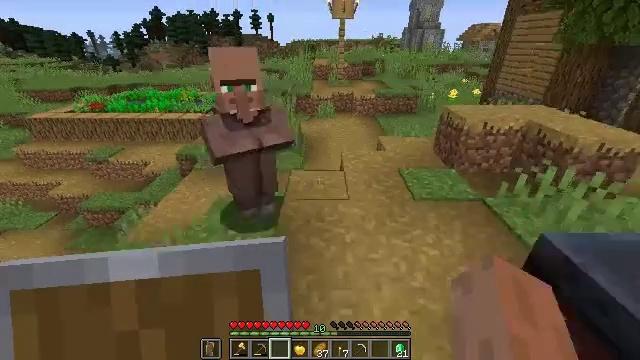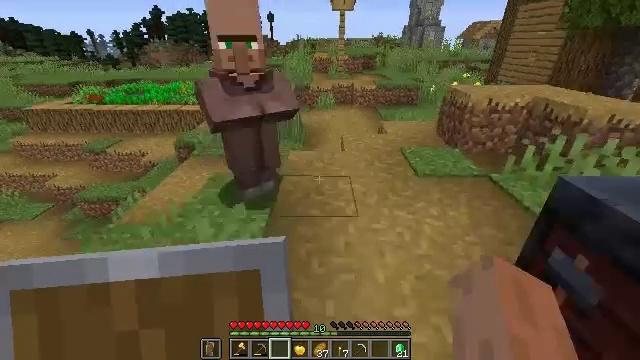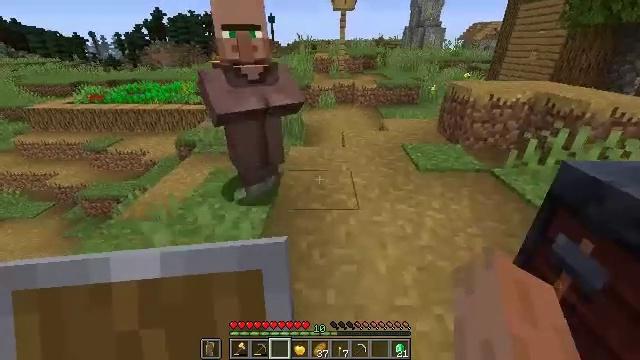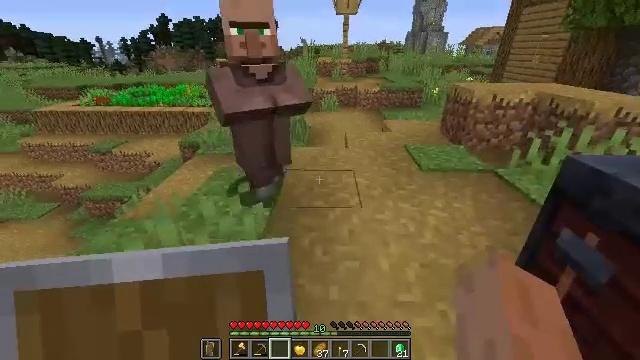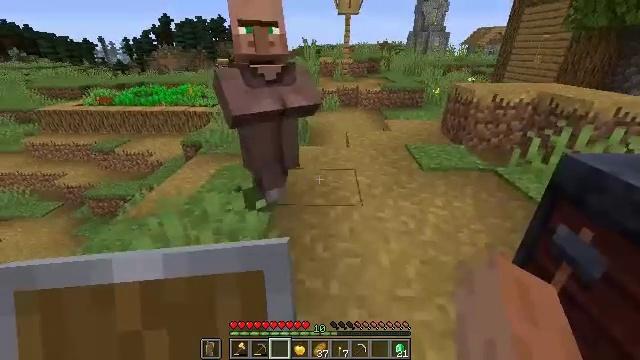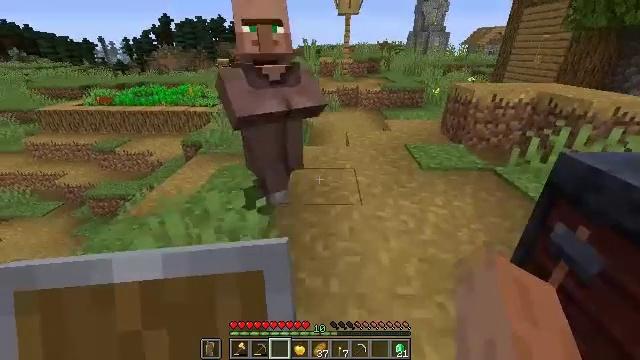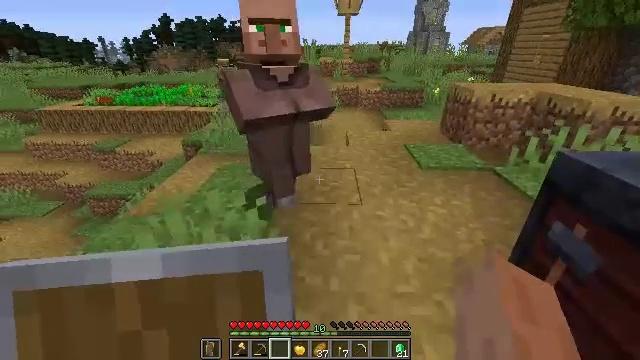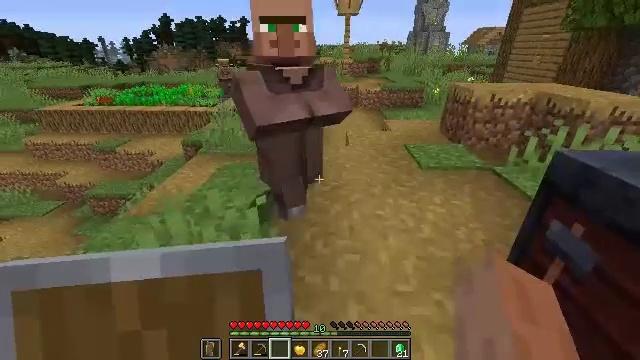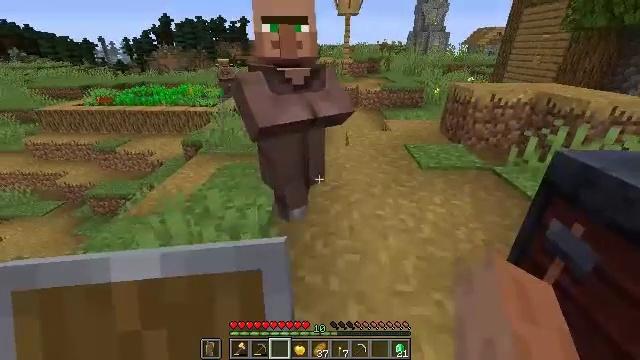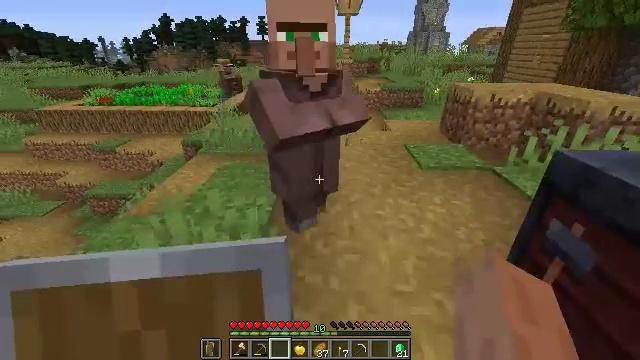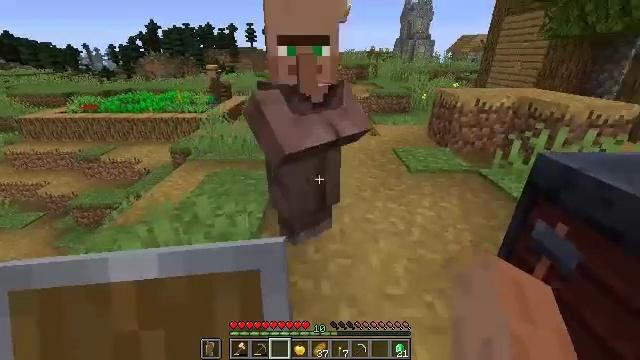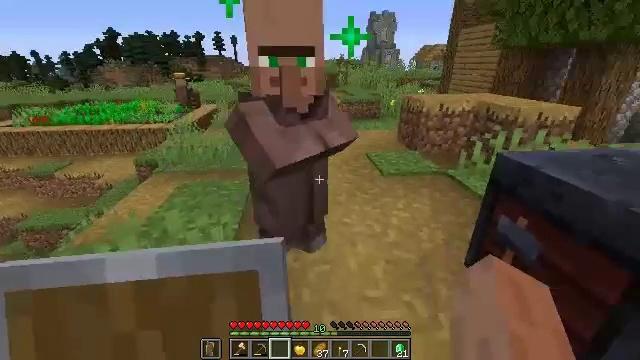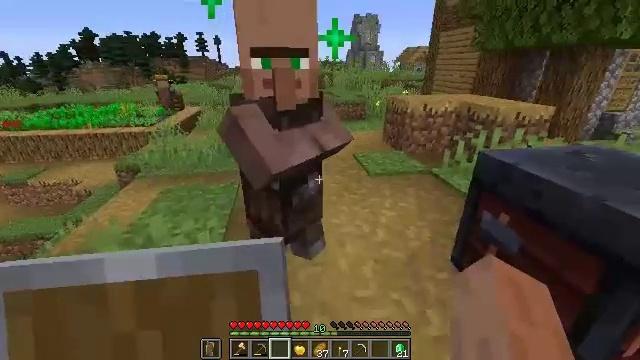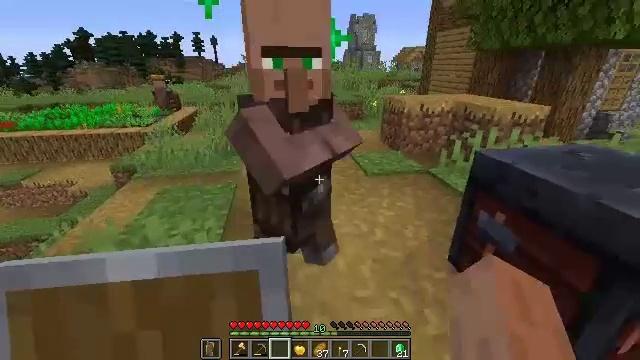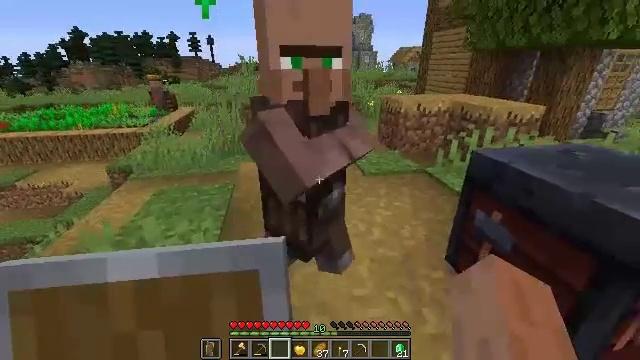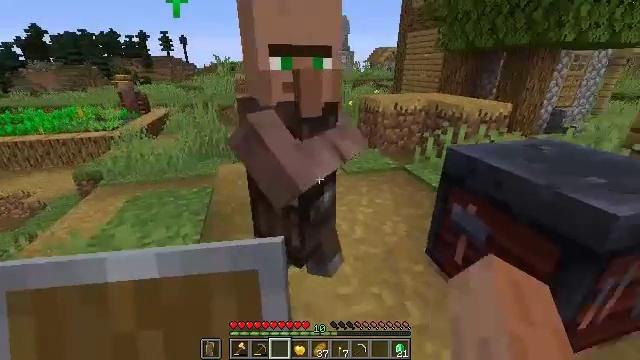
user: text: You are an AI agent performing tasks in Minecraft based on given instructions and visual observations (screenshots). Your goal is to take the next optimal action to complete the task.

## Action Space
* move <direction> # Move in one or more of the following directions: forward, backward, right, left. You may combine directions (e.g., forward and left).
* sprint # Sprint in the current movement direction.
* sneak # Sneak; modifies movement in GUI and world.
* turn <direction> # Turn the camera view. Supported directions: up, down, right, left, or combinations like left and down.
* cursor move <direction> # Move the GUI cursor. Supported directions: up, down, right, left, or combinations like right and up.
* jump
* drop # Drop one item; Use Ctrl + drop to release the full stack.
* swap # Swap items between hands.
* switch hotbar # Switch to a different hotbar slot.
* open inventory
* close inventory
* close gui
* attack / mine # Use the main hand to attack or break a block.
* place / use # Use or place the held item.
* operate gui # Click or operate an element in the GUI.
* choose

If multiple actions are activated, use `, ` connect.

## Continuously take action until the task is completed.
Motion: motion action
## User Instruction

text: Attack the smithing table to collect it.
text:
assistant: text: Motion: no_op
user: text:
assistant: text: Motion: no_op
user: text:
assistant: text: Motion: no_op
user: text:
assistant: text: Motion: no_op
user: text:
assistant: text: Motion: no_op
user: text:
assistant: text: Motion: no_op
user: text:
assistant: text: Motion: no_op
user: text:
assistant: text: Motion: no_op
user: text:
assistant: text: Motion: no_op
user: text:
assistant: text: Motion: turn right and up
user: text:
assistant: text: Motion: turn right and up
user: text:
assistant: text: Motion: turn right
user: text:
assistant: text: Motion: no_op
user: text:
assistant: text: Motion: no_op
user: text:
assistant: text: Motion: turn right
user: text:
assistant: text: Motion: turn right
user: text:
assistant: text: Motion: turn right
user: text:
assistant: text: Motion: turn right
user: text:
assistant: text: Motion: turn right
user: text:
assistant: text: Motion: turn right
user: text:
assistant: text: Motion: use / place
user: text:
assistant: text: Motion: use / place
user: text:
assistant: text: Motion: use / place
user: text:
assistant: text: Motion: no_op
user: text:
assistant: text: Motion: no_op
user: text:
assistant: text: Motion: open gui
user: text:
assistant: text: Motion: no_op
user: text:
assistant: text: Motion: no_op
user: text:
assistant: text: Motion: no_op
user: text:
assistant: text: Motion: no_op